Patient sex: M
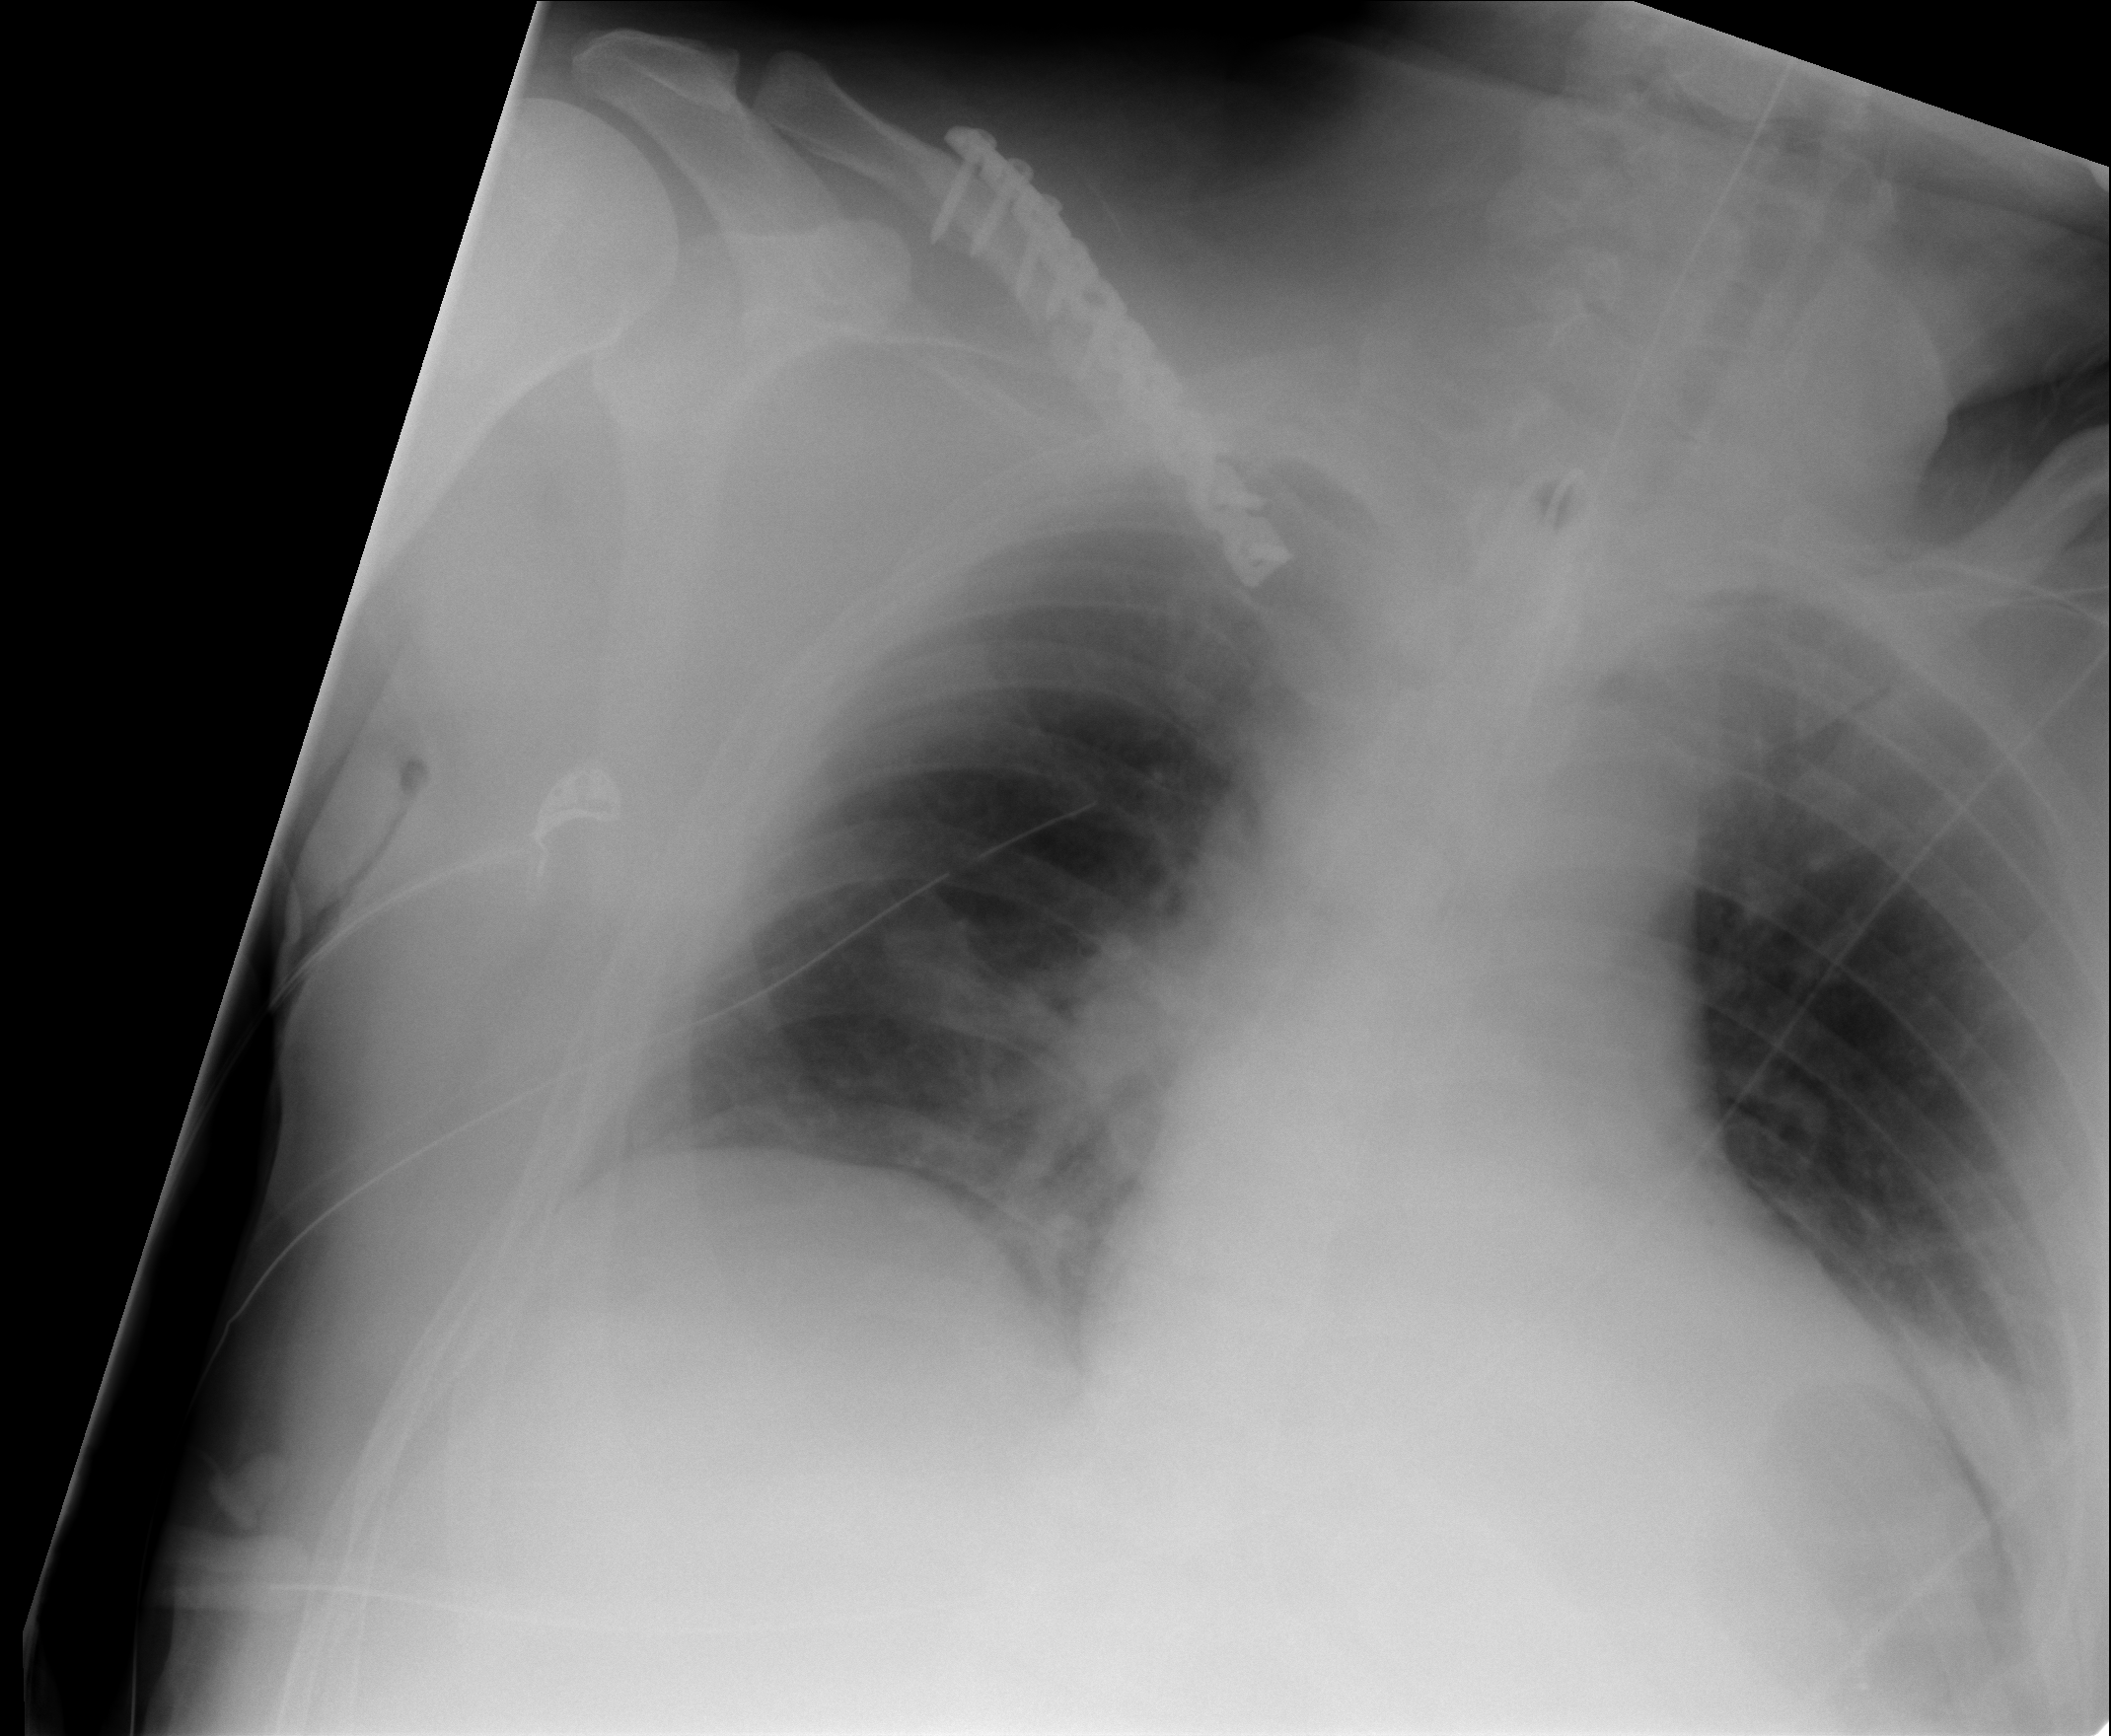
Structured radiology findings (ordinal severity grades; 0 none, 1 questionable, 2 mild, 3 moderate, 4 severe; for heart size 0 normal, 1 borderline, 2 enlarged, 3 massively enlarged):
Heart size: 2
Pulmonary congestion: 0
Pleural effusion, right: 0
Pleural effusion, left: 0
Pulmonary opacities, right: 0
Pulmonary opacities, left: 0
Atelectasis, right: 0
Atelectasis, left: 1